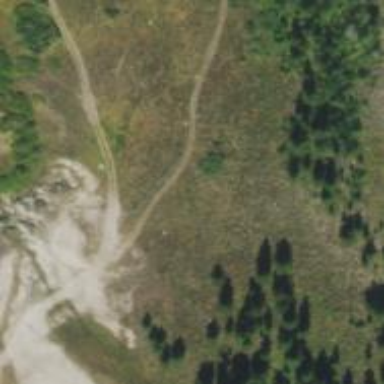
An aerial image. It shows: Trail track.